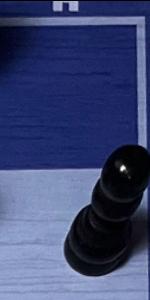
Label: Pawn_Black